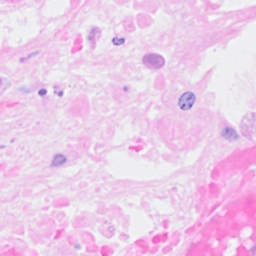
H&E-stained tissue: Breast